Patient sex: M
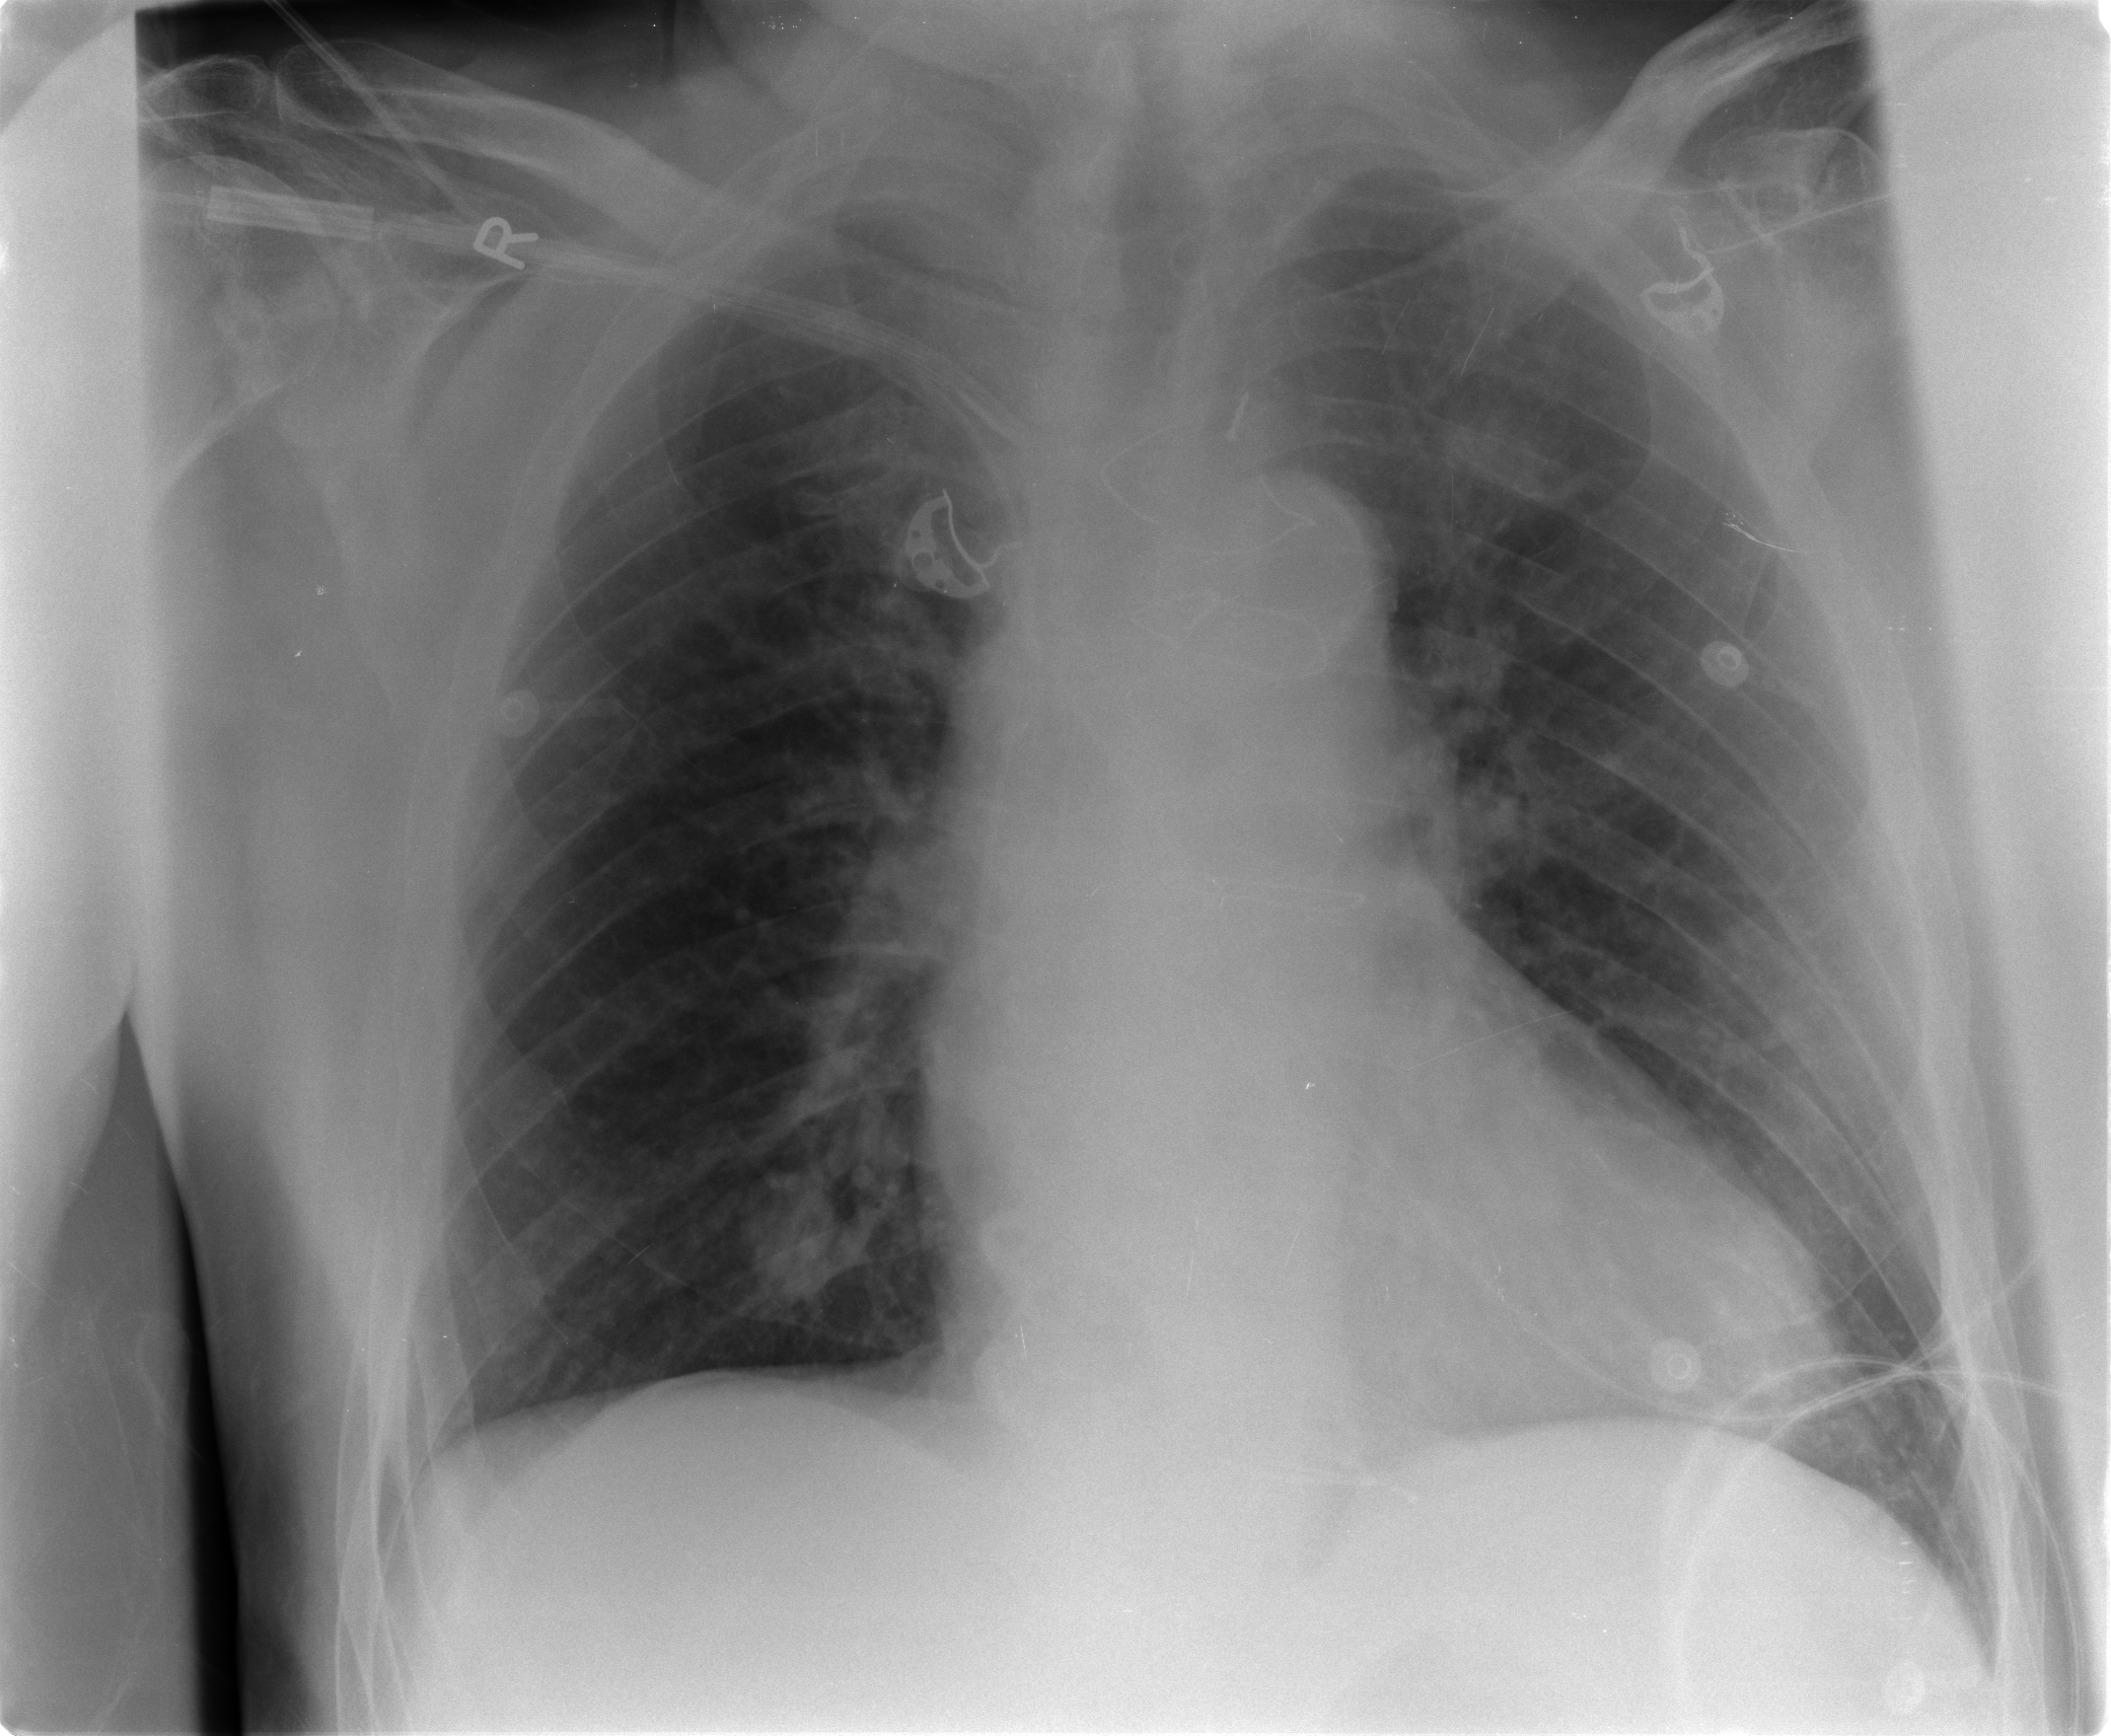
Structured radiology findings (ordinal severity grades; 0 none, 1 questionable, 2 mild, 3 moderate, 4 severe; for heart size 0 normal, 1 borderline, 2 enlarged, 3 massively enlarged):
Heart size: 1
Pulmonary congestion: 1
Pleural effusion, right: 0
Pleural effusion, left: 0
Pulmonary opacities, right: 0
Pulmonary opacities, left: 0
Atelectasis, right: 0
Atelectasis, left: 0